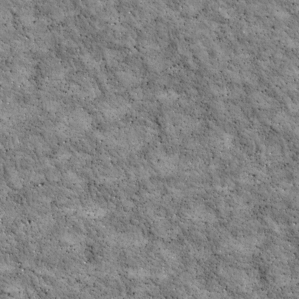
Label: non_frost